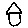
Label: house